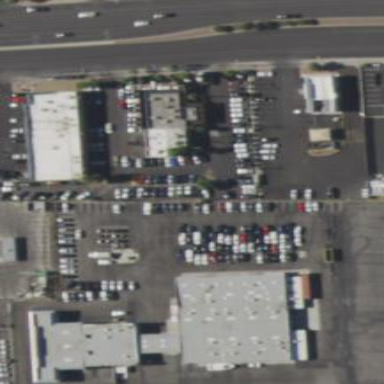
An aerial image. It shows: Retail area.